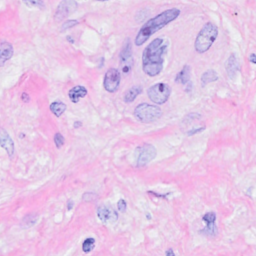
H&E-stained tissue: Breast